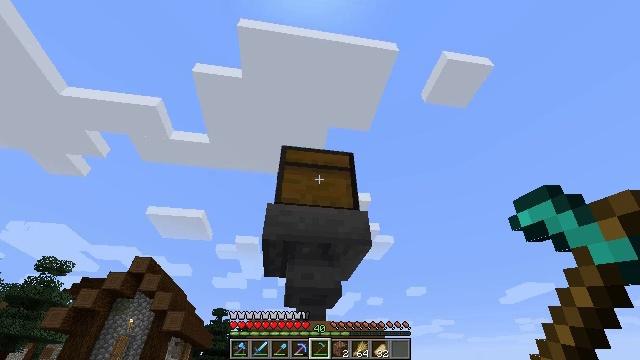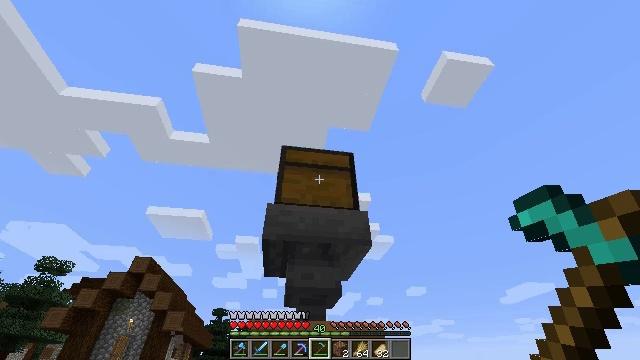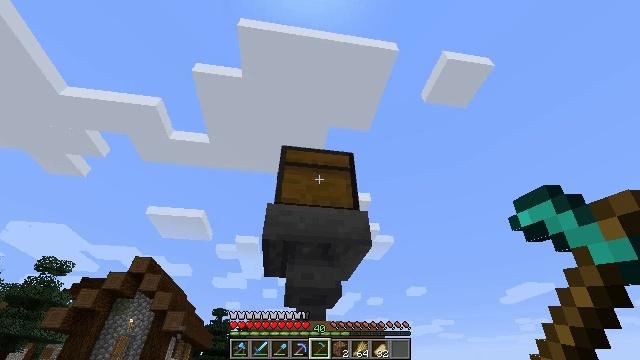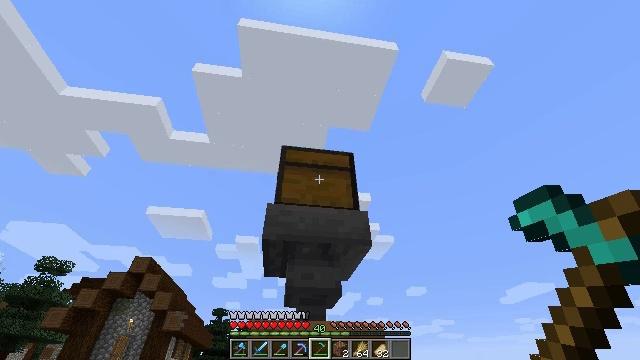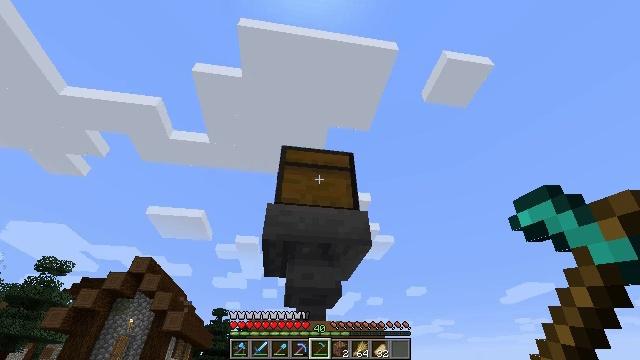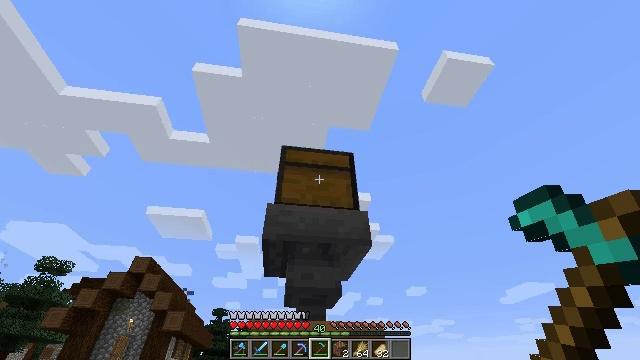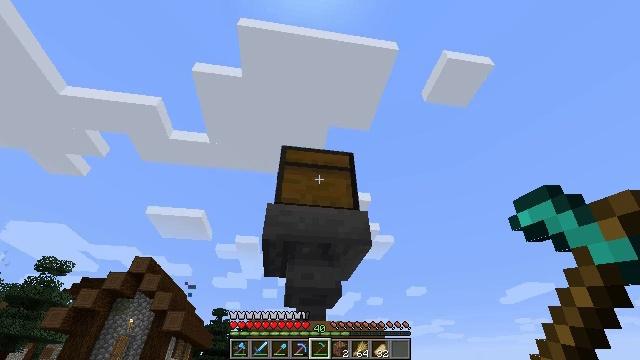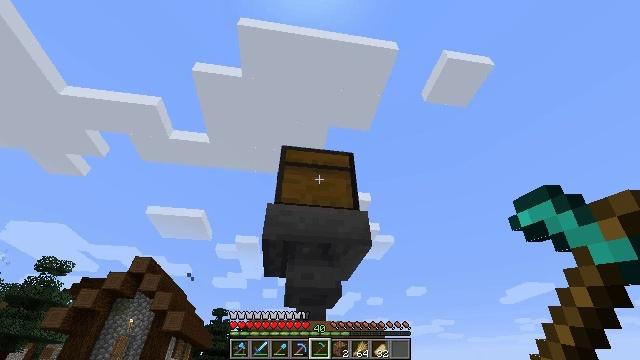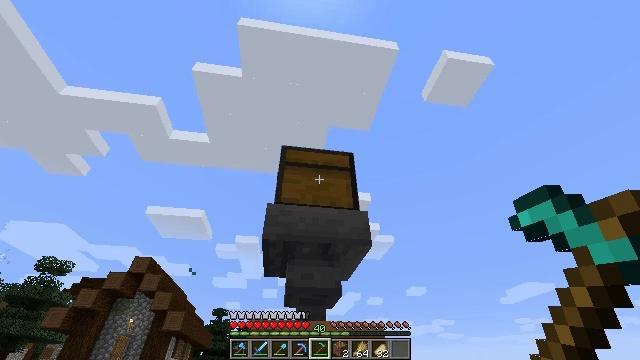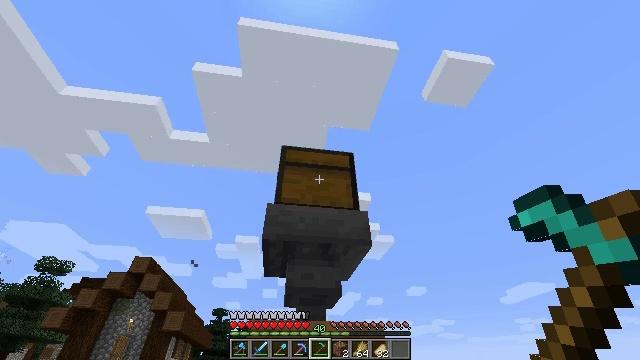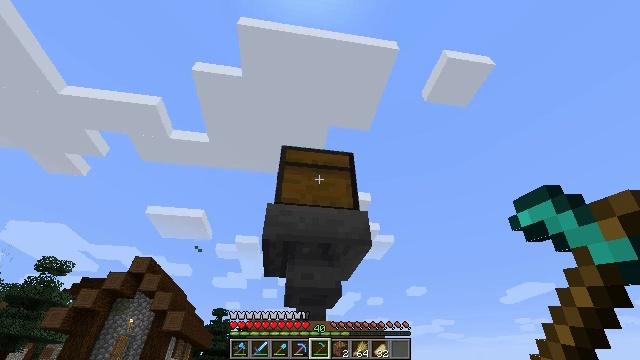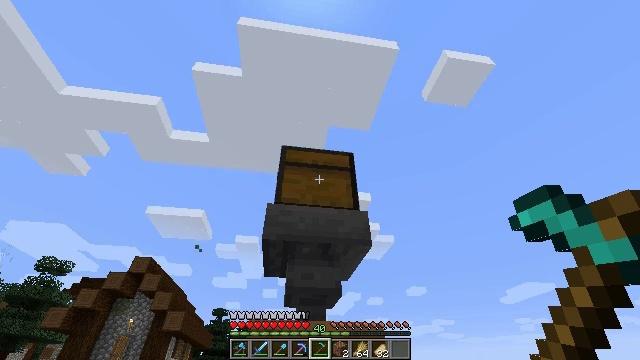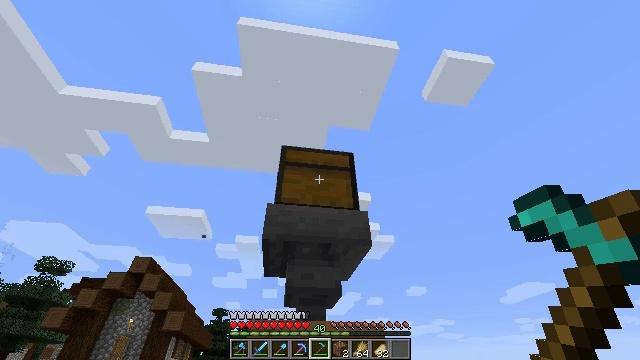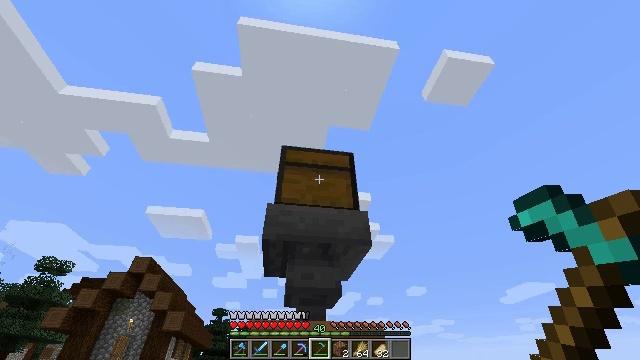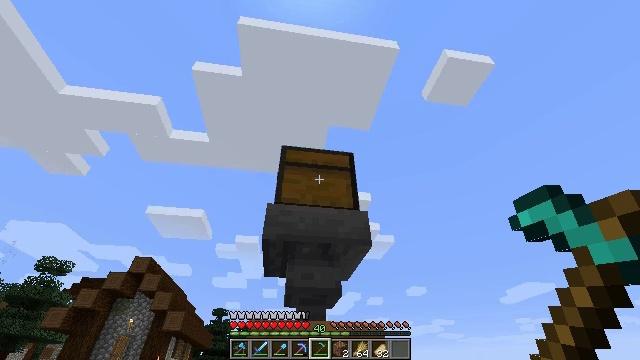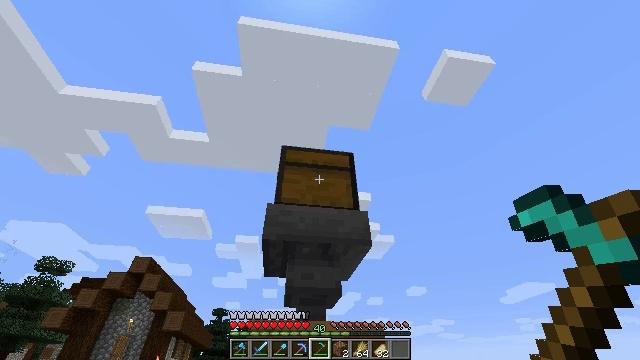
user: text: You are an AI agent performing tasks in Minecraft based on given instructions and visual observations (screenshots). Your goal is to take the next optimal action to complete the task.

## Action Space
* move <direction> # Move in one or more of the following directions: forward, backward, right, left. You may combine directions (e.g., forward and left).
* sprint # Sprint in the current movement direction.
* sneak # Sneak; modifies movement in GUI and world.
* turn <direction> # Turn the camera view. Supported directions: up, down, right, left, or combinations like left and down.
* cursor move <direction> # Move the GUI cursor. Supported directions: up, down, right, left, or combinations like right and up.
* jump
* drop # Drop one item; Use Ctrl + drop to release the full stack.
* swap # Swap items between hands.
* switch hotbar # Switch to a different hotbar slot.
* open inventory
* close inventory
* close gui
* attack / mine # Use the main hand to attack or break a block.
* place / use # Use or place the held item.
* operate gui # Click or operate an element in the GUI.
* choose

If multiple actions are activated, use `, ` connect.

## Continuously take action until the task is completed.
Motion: motion action
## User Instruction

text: Harvest carrots from the farmland.
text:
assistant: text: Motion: no_op
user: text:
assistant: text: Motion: no_op
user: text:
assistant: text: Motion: no_op
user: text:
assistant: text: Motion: no_op
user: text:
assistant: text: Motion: no_op
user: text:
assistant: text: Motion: no_op
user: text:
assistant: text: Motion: no_op
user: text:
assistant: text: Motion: no_op
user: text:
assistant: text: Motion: no_op
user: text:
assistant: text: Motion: no_op
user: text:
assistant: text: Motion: no_op
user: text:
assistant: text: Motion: no_op
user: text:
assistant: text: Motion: no_op
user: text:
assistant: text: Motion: no_op
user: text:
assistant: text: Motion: no_op
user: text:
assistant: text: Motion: no_op
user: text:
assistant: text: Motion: no_op
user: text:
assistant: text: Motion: no_op
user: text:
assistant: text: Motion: no_op
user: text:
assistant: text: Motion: no_op
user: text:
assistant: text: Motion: no_op
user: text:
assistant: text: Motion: no_op
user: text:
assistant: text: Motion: no_op
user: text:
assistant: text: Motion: no_op
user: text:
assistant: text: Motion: no_op
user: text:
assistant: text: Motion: no_op
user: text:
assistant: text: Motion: no_op
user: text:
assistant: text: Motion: no_op
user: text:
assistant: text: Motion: no_op
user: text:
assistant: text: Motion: no_op